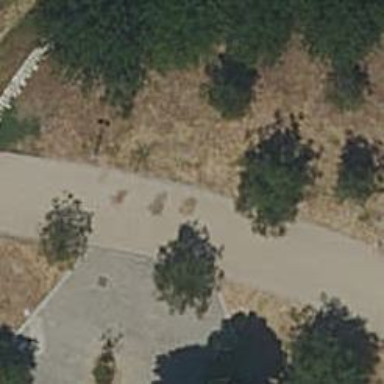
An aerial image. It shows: Concrete footway.